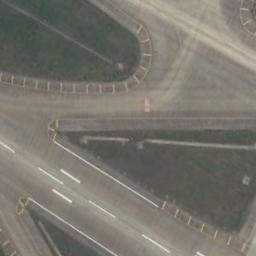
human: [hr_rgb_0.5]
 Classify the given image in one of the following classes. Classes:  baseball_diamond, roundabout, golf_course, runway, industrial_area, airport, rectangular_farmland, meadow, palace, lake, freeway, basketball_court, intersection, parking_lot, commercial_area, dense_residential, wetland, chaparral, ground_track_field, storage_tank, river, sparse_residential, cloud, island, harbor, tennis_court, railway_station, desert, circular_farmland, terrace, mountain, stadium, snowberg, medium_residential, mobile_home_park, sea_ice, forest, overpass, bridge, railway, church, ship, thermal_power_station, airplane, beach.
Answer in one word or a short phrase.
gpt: runway